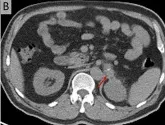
Seven months after operation, positron emission tomography/computed tomography was performed. (A, B) The soft tissue mass in the operative area was accompanied by an abnormal increase of fluorodeoxyglucose metabolism (maximum standardized uptake value, 21.0).
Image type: radiology (ct)